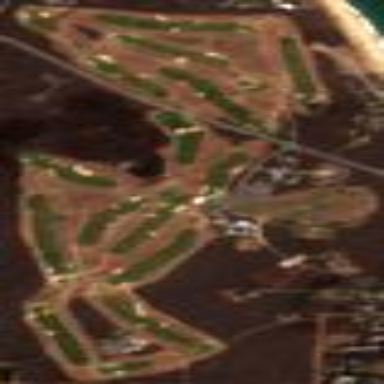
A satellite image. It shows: Golf course.